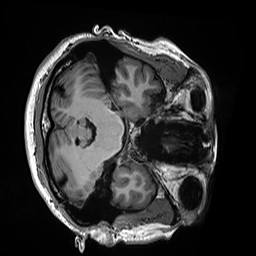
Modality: T1w
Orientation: axial
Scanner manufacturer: siemens
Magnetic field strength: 3 T
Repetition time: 2.5 s
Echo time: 0.00299 s